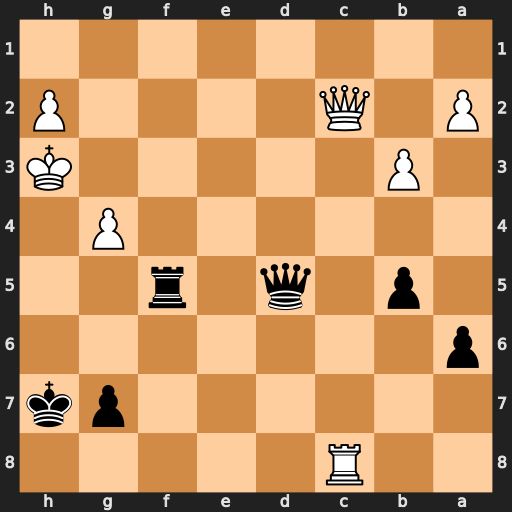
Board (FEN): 2R5/6pk/p7/1p1q1r2/6P1/1P5K/P1Q4P/8
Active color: b
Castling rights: -
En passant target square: -
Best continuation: Qf3+ Kh4 g5+ Kh5 Qh3#